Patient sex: M
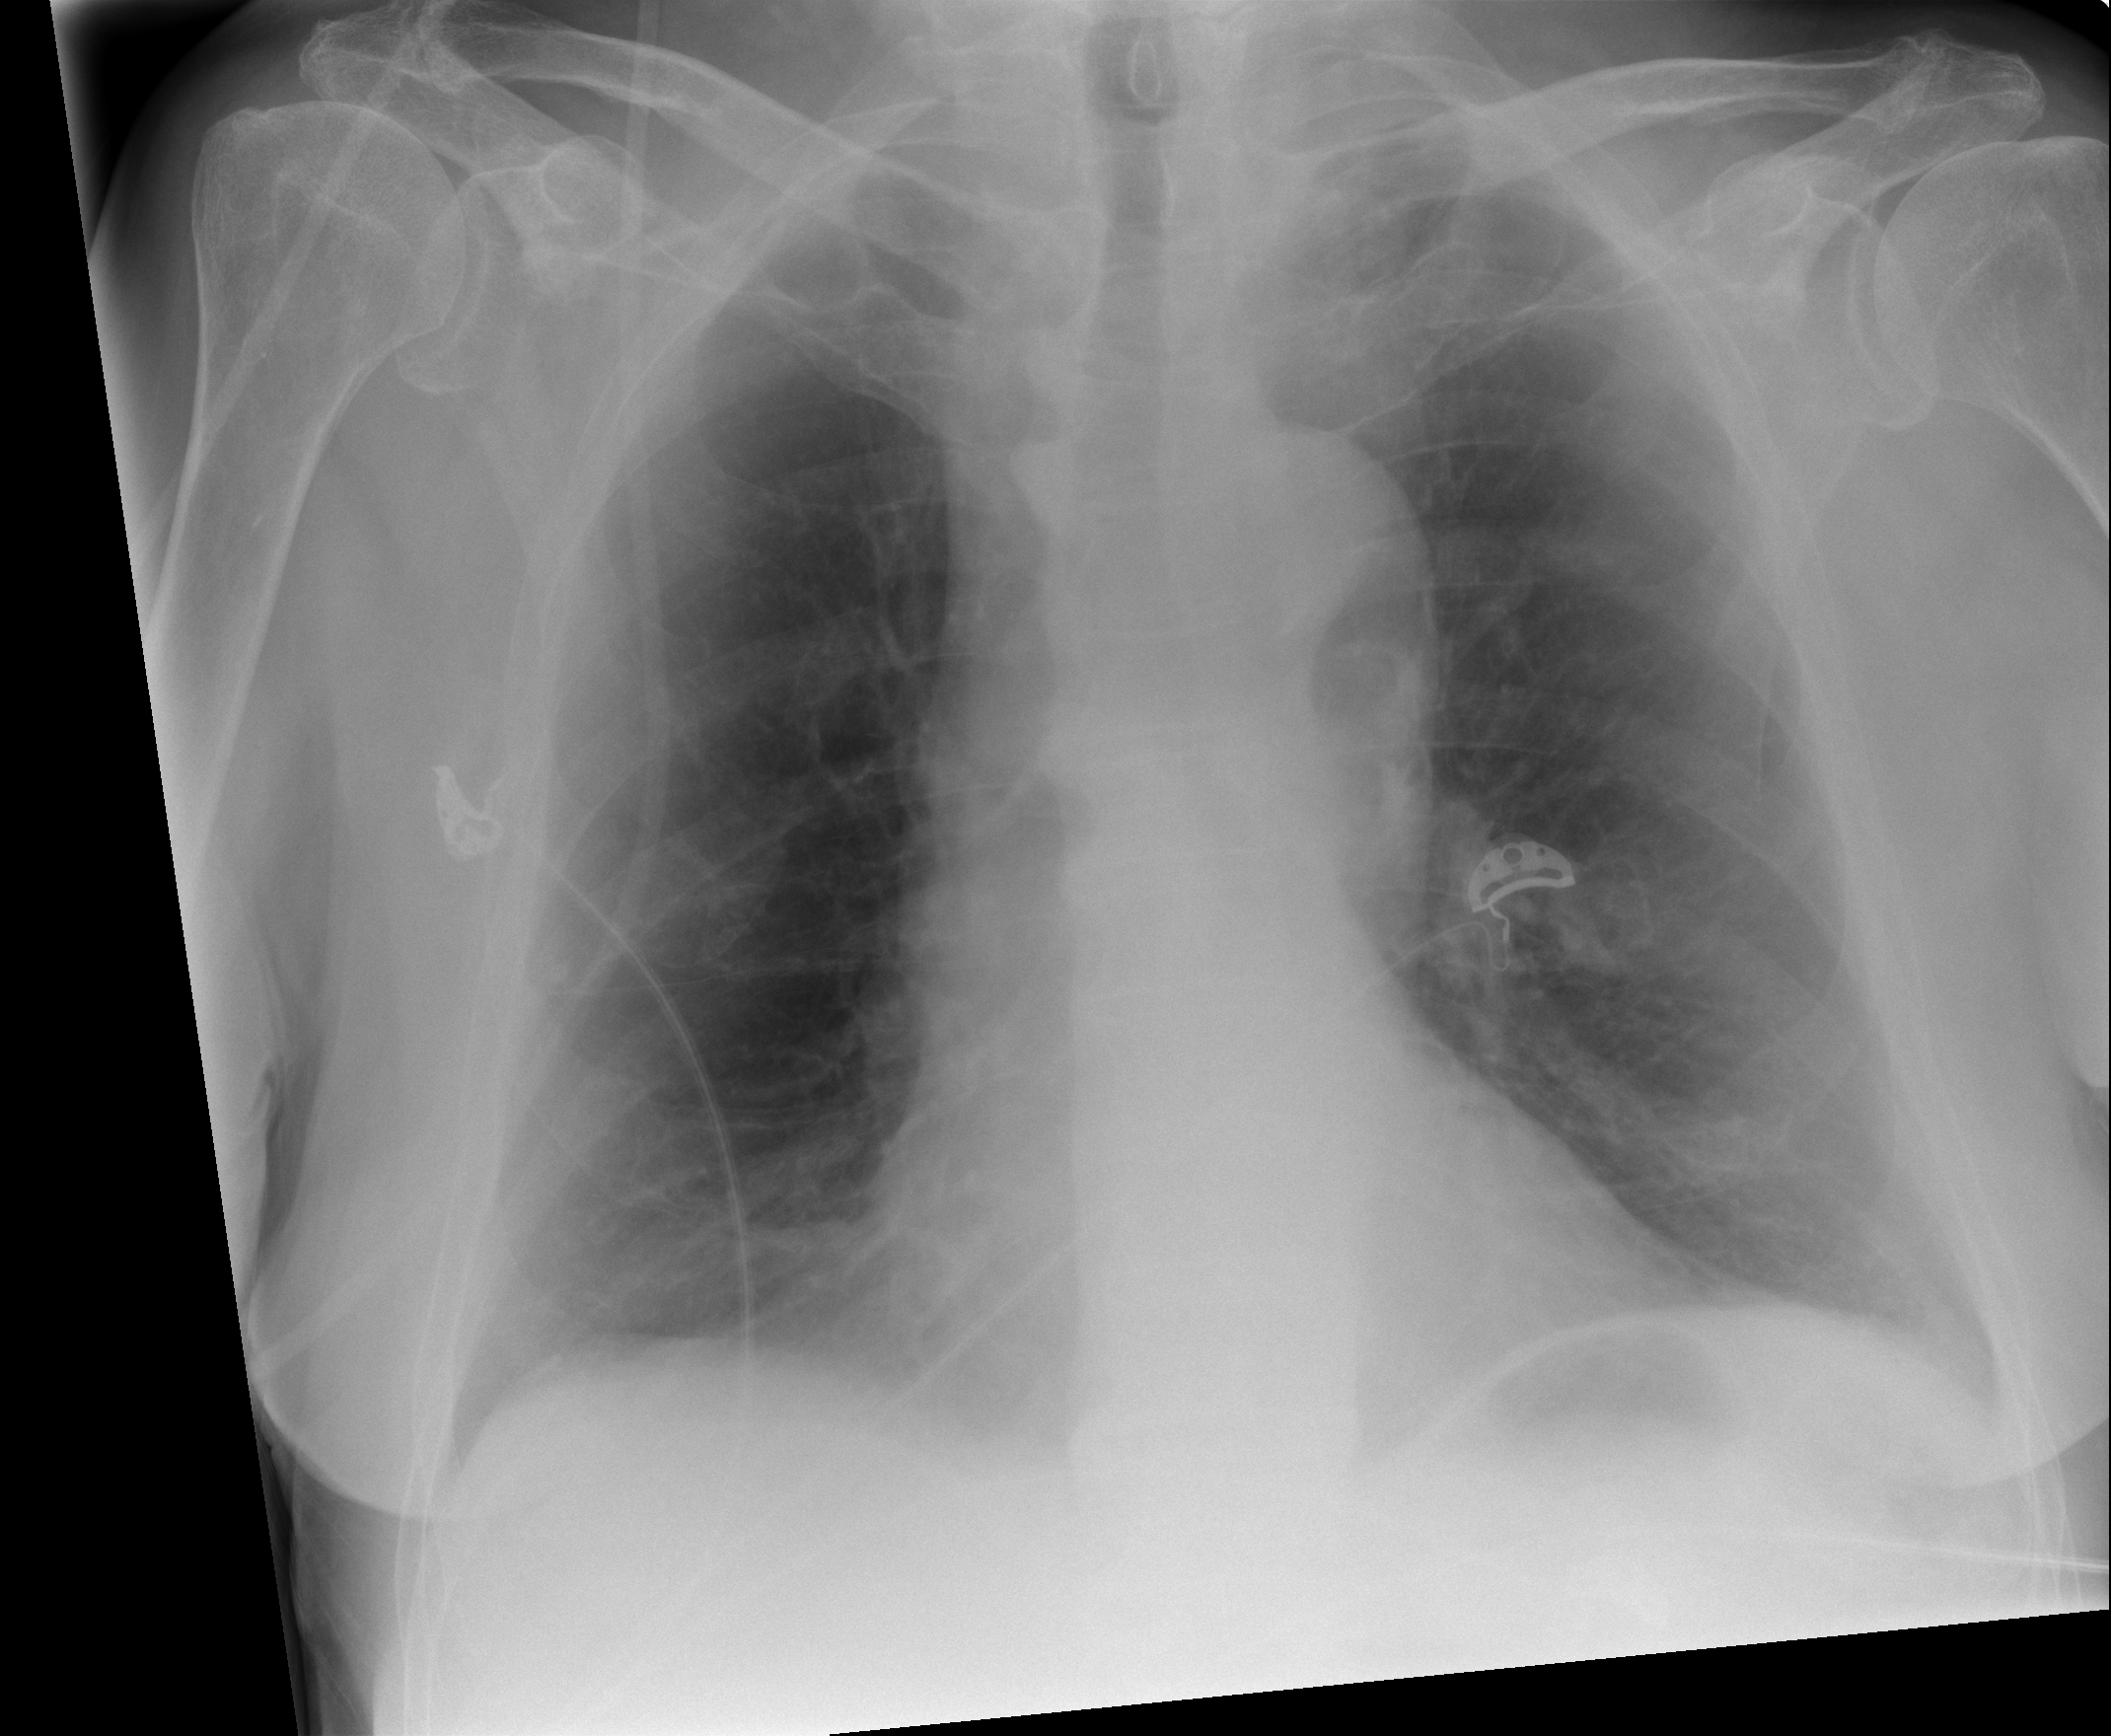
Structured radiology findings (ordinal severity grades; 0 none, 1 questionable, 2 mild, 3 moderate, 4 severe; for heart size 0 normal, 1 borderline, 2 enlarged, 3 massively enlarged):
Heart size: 0
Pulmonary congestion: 2
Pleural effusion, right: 1
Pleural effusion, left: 1
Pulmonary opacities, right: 0
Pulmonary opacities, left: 0
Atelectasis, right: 2
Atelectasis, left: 2